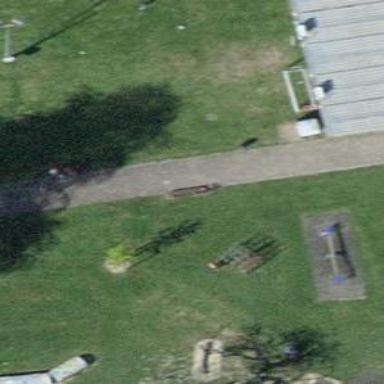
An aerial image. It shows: Bench.